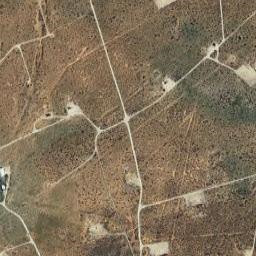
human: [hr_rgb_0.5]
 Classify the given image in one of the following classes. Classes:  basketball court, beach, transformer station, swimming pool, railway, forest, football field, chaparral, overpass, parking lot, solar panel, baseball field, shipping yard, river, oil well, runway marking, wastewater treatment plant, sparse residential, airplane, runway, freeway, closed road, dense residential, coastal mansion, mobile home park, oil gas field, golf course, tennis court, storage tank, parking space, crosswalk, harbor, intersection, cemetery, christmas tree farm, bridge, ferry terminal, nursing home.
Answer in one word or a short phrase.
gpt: oil gas field